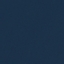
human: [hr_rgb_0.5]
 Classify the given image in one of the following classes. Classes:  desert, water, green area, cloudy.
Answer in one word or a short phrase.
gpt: water